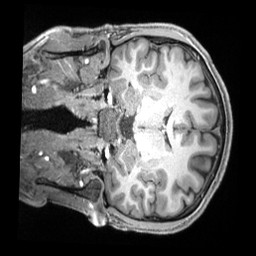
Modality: T1w
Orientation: coronal
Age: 21
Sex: male
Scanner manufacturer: siemens
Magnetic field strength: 3 T
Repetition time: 2.4 s
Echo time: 0.00226 s